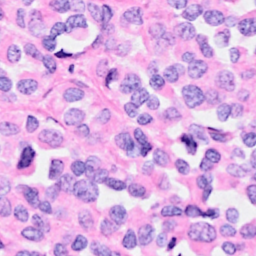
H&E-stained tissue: Breast